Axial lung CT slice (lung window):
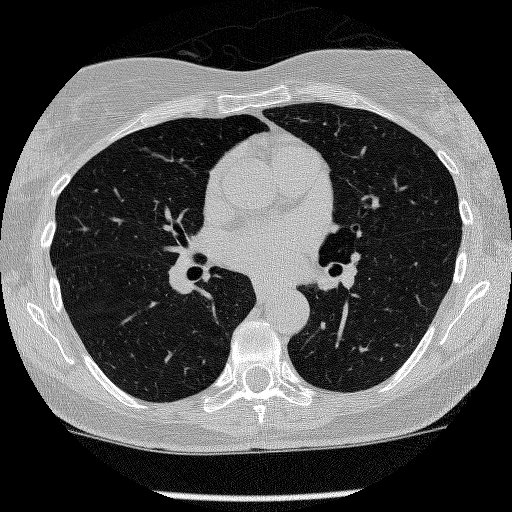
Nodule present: no